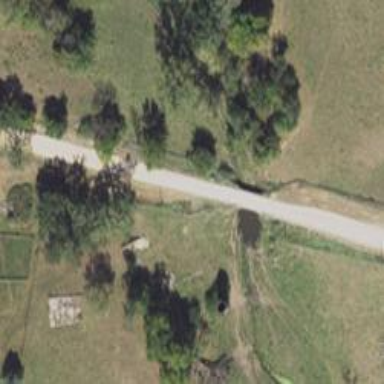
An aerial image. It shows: Unclassified road with bridge.